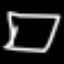
Label: square